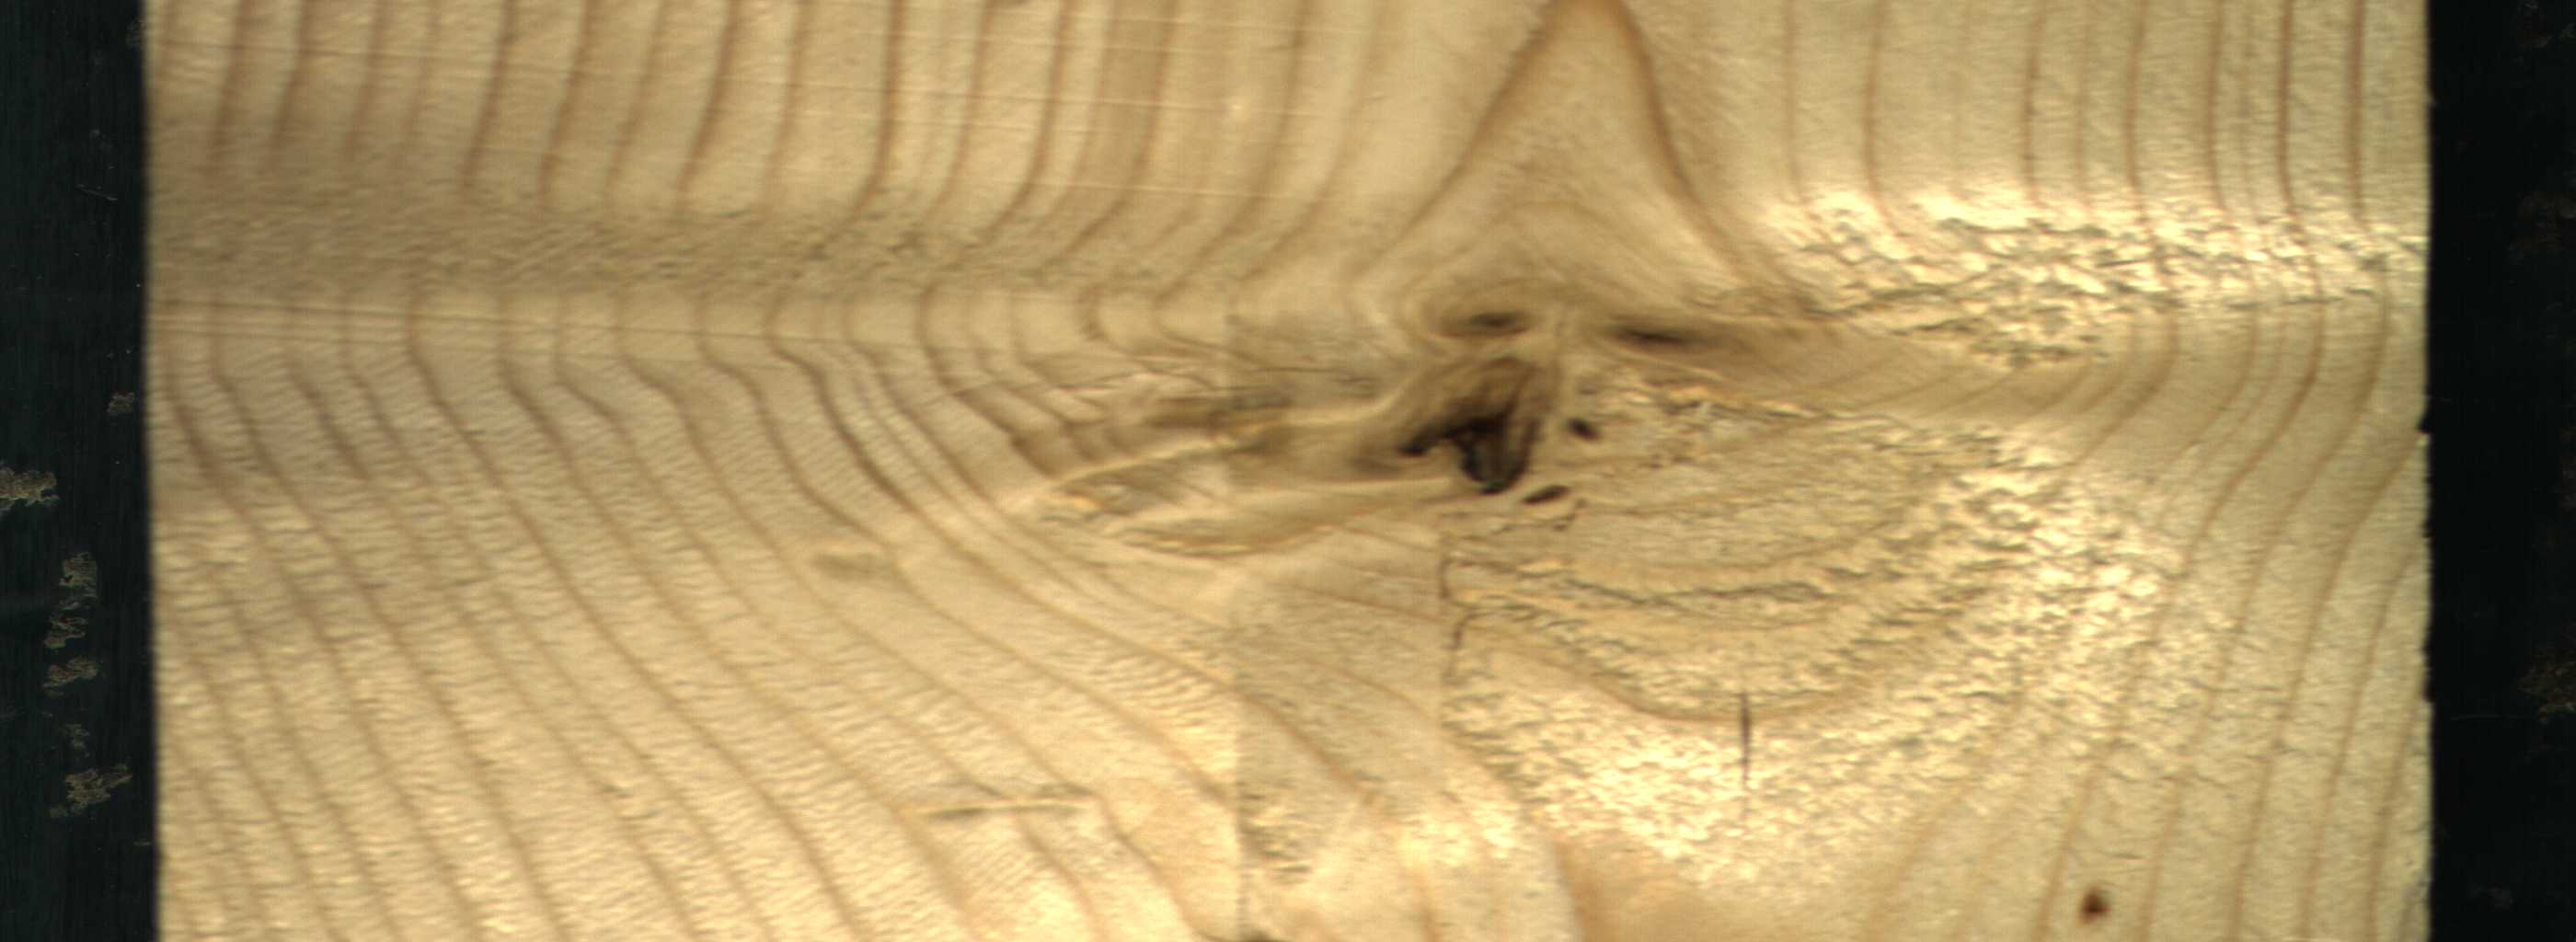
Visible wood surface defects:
Dead_Knot
Live_Knot
Live_Knot